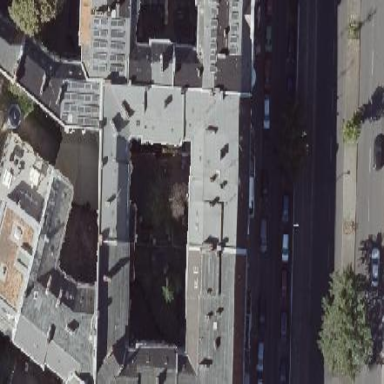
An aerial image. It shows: Residential building with distinctive double saltbox roof shape.